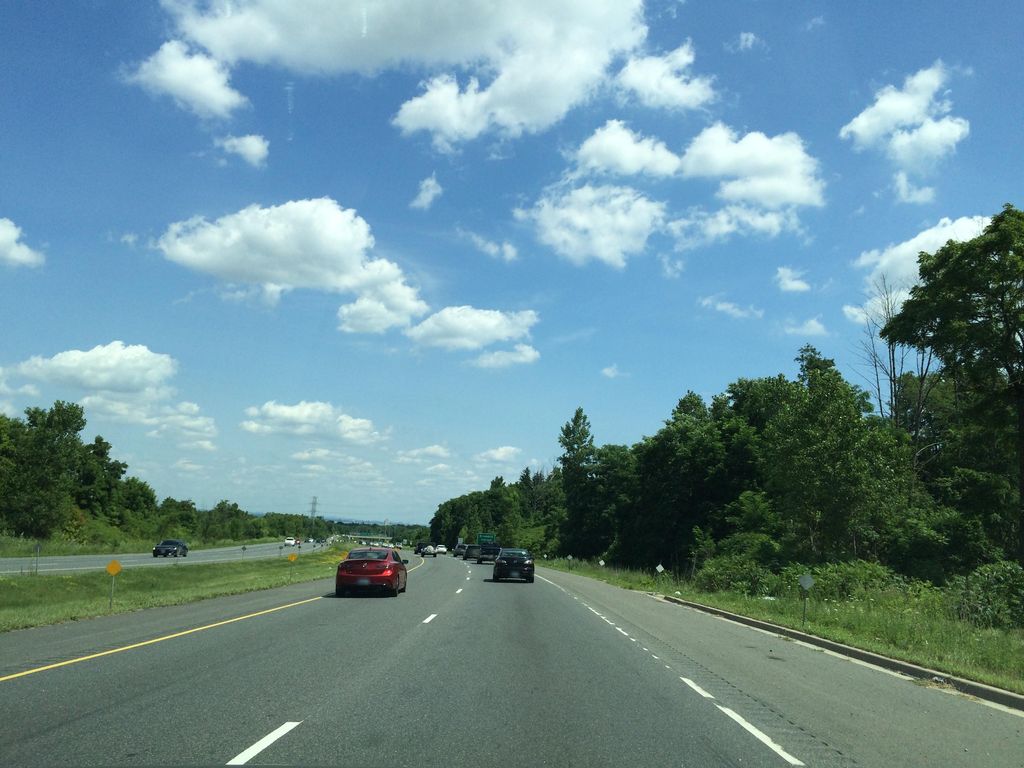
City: hamilton